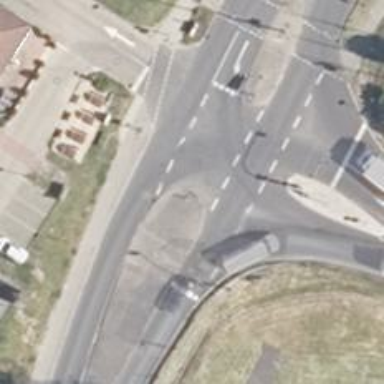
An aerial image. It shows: Tertiary road with asphalt surface featuring traffic calming island.